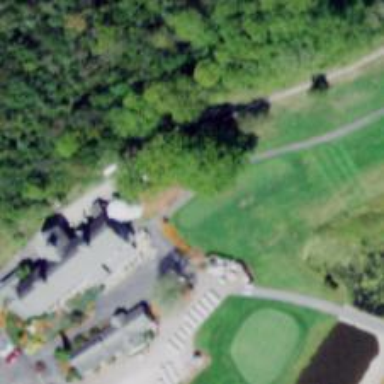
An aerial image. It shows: Path for both road and golf.